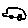
Label: car